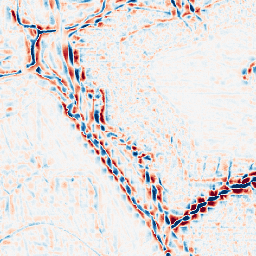
Category: wavelet
Decomposition family: wavelet_biorthogonal
Decomposition parameters: wavelet: bior2.4
level: 3
Upsampling method: quartic
Upsampling parameters: scale: 2
Upsampling scale: 2